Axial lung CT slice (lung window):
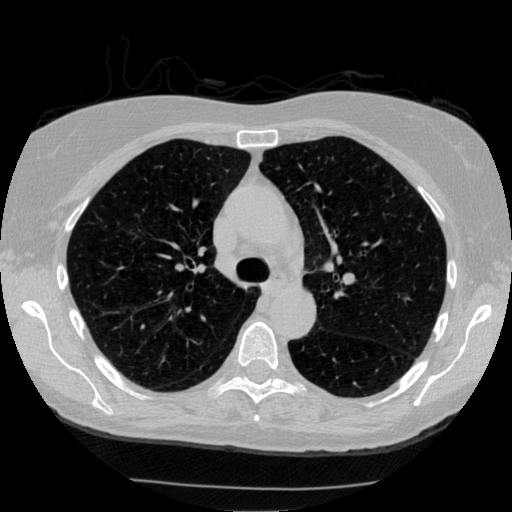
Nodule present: no